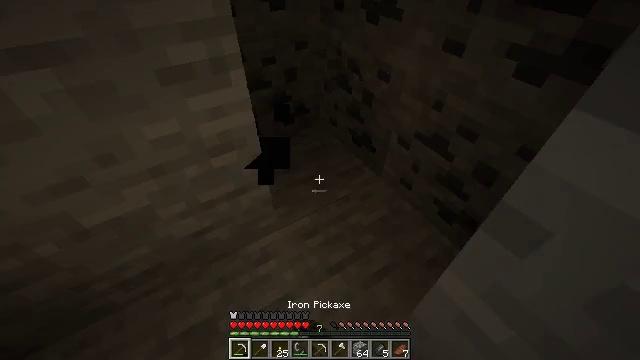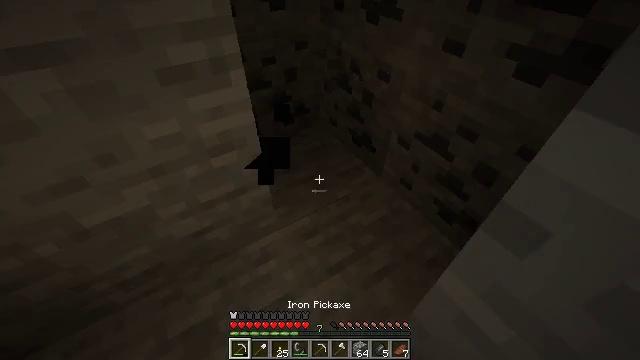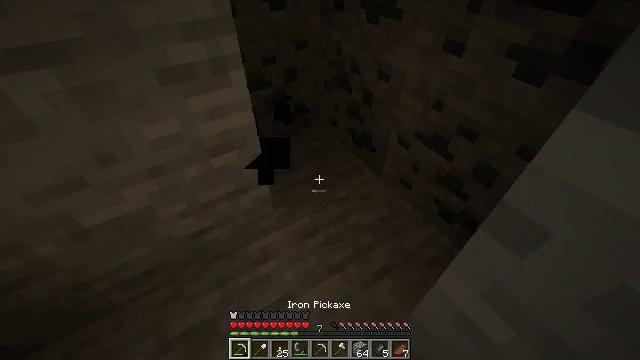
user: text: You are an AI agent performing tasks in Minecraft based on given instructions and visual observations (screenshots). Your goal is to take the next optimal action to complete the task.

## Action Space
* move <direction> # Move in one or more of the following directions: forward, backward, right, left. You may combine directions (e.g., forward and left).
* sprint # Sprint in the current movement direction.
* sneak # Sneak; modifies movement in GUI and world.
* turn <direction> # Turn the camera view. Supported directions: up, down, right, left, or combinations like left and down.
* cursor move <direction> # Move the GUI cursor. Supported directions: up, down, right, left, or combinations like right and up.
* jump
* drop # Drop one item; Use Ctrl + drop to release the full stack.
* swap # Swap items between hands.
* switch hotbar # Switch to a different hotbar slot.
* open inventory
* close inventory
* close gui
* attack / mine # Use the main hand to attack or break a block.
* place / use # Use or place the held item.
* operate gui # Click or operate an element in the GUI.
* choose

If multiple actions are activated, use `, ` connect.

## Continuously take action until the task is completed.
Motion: motion action
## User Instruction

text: Extinguish the fire.
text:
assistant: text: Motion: no_op
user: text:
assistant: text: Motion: no_op
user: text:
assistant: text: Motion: no_op